Aerial crown-view tile of a tropical tree (Barro Colorado Island, Panama), acquired 20240918:
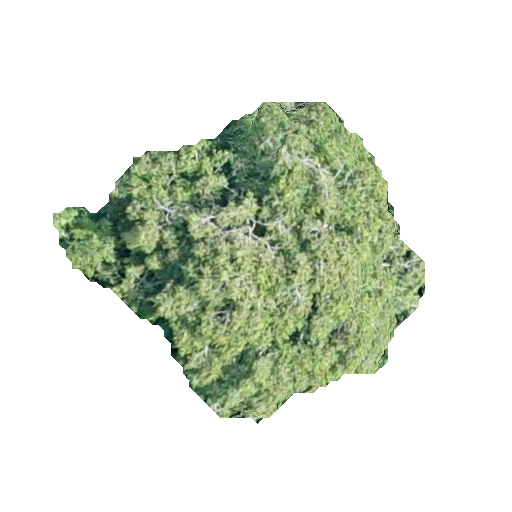
Species: Guatteria lucens
GBIF accepted scientific name: Guatteria lucens
Crown area: 113.887 m²